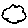
Label: cloud